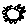
Label: sun